Aerial crown-view tile of a tropical tree (Barro Colorado Island, Panama), acquired 20240813:
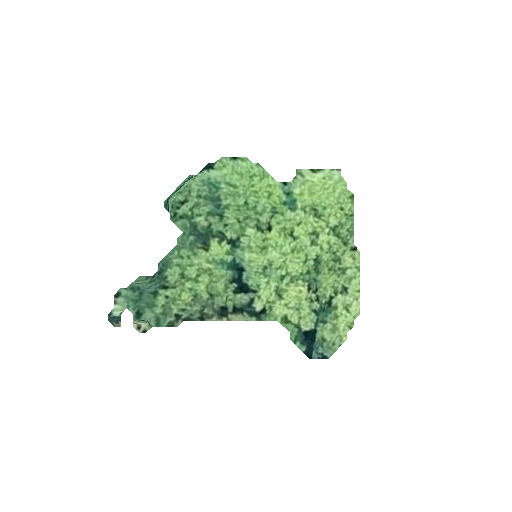
Species: Alseis blackiana
GBIF accepted scientific name: Alseis blackiana
Crown area: 48.252 m²